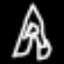
Label: The Eiffel Tower